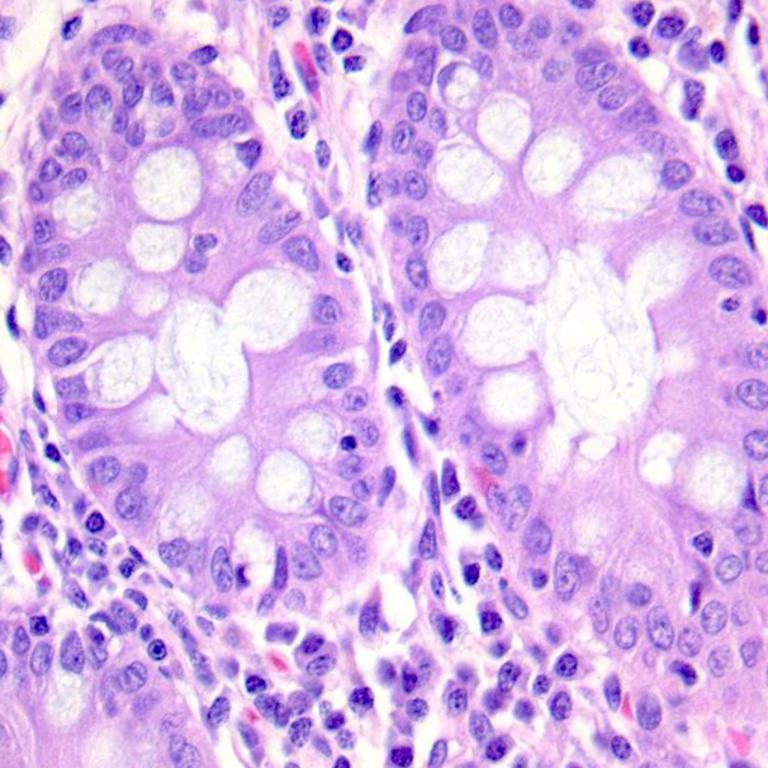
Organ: colon
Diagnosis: benign